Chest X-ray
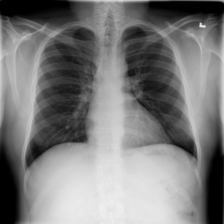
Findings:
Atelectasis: negative
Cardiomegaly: negative
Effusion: negative
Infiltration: negative
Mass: negative
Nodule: negative
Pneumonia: negative
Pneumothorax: negative
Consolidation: negative
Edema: negative
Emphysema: negative
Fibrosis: negative
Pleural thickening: negative
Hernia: negative